Field crop: maize
Growth stage: 2
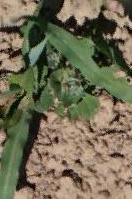
Species: maize